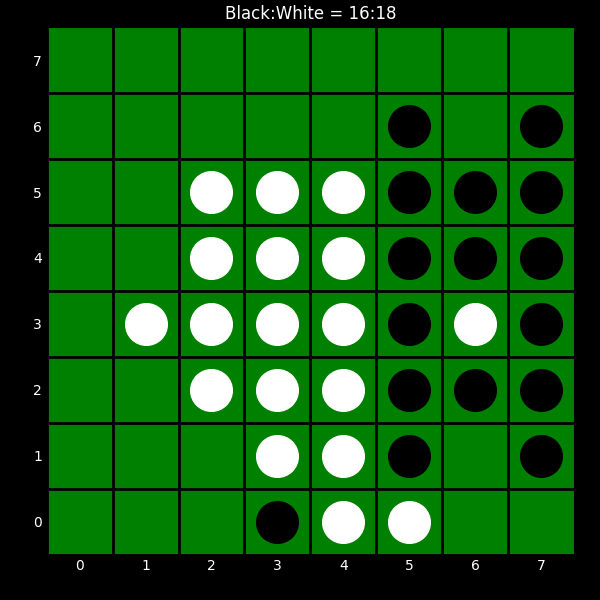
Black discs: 16
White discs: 18